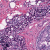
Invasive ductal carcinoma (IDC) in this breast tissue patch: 0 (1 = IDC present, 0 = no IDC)